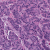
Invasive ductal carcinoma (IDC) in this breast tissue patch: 1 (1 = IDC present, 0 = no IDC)